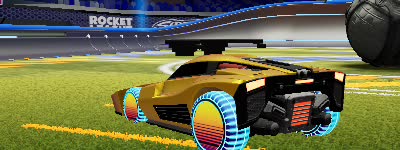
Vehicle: breakout